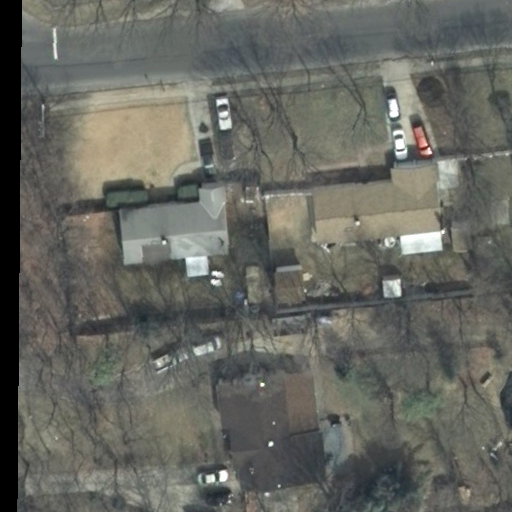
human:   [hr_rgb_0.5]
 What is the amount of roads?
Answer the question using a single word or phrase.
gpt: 1

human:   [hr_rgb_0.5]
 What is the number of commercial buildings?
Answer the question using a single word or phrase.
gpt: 0

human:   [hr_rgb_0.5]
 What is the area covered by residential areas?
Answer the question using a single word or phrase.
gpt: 10611m2

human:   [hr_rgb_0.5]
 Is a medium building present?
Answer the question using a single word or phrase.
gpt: yes

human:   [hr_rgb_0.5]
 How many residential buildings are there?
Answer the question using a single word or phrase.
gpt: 3

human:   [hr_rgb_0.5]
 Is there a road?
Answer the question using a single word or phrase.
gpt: yes

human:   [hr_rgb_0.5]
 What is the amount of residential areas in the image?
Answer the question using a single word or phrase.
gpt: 1

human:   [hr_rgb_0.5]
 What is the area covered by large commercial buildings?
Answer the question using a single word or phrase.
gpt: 0m2

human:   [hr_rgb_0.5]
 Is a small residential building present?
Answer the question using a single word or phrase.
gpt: no

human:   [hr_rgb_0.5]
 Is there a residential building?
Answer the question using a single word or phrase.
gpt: yes

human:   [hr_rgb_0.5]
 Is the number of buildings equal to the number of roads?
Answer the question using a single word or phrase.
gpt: no

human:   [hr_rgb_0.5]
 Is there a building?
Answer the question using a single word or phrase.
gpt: yes

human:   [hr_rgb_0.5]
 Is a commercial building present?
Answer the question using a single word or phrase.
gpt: no

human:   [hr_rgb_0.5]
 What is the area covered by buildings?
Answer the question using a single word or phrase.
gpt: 1030m2

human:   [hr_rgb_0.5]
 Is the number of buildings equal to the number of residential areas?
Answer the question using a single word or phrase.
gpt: no

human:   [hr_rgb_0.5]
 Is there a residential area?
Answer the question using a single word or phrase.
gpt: yes

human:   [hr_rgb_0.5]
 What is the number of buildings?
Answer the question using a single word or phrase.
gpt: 3

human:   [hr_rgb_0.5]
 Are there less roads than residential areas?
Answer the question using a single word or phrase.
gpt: no

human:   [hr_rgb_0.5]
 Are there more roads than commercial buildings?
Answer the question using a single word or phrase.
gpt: yes

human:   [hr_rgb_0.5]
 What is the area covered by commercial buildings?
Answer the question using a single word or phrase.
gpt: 0m2

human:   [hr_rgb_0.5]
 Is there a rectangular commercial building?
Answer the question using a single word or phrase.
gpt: no

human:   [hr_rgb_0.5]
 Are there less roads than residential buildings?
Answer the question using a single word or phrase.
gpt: yes

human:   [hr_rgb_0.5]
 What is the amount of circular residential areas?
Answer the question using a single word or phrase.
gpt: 0

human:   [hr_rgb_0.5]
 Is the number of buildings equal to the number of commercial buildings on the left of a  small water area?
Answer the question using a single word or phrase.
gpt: no

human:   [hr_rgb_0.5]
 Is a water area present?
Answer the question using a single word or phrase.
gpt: no

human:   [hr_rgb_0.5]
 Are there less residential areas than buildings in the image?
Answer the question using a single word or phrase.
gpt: yes

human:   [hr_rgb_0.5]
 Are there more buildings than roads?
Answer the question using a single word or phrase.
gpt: yes

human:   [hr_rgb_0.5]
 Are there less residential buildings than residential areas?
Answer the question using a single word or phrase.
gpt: no

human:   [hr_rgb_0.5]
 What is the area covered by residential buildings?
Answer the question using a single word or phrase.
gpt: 1030m2

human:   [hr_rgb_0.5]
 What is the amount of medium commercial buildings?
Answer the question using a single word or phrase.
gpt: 0

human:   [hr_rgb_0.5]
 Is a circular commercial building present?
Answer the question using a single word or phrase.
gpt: no

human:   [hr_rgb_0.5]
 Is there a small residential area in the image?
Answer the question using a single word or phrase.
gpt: no

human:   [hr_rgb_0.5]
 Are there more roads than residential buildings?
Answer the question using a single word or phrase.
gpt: no

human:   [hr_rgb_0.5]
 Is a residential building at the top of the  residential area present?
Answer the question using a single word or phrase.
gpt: yes

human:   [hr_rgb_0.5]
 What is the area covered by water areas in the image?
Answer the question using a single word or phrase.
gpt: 0m2

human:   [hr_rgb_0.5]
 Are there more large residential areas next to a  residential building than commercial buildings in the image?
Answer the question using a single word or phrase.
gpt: yes

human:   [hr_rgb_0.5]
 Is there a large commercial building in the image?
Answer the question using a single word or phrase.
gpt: no

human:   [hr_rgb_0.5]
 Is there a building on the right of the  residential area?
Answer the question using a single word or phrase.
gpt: no

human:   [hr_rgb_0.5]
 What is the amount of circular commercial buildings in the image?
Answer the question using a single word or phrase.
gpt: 0

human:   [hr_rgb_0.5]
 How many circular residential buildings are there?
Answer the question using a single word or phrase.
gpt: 0

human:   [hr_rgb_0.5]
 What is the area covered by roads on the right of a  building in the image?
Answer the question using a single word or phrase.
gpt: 0m2

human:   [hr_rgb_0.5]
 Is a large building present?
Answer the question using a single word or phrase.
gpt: no

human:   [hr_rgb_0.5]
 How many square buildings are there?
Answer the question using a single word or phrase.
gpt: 0

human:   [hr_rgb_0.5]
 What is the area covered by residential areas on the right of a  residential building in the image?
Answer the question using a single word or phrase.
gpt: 10611m2

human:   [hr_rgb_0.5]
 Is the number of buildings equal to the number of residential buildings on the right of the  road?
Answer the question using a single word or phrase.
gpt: no

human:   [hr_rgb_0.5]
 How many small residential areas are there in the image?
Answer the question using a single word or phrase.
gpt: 0

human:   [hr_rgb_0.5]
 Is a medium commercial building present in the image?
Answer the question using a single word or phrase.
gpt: no

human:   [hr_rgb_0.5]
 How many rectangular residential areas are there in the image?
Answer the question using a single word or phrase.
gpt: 1

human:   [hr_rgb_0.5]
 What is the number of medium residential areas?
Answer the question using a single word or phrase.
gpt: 0

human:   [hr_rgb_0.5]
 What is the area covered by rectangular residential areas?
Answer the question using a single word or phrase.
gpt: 10611m2

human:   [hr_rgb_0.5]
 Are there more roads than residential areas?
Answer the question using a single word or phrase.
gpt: no

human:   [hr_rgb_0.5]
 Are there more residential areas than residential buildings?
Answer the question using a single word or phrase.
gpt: no

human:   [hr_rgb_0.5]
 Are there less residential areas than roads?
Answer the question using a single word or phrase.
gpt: no

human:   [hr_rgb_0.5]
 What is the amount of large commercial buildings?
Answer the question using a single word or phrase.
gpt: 0

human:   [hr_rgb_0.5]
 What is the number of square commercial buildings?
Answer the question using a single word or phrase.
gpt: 0

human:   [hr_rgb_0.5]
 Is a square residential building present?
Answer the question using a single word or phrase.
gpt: no

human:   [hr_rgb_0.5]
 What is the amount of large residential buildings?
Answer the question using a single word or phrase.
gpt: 0

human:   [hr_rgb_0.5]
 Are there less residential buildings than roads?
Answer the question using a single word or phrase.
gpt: no

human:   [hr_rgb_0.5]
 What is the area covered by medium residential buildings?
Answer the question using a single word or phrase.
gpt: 1030m2

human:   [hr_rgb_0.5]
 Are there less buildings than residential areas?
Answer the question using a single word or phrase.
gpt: no

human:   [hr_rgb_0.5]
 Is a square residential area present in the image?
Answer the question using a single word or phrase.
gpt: no

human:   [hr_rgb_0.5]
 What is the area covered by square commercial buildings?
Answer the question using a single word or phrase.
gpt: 0m2

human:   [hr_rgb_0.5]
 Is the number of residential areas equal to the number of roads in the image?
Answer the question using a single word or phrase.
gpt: yes

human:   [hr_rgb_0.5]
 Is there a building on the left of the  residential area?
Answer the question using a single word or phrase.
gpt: yes